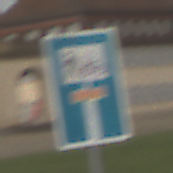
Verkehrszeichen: SackgasseRadverkehrFussgaengerDurchlaessig
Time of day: MorningAfternoon
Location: Outdoor (Suburban)
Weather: Overcast
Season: NotSpecified
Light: Natural